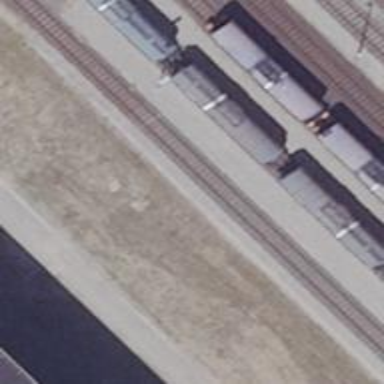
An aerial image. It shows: Railway yard used for servicing trains.